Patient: sex F, age 69
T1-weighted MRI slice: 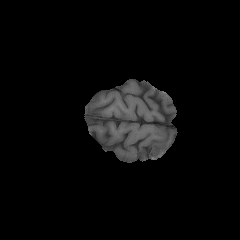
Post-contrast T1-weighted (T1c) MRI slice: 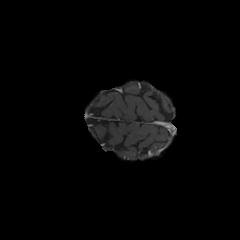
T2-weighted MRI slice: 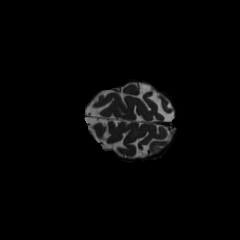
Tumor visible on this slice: yes
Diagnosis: Glioblastoma, IDH-wildtype
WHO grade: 4